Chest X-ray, AP view. Patient: 68 years old, sex M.
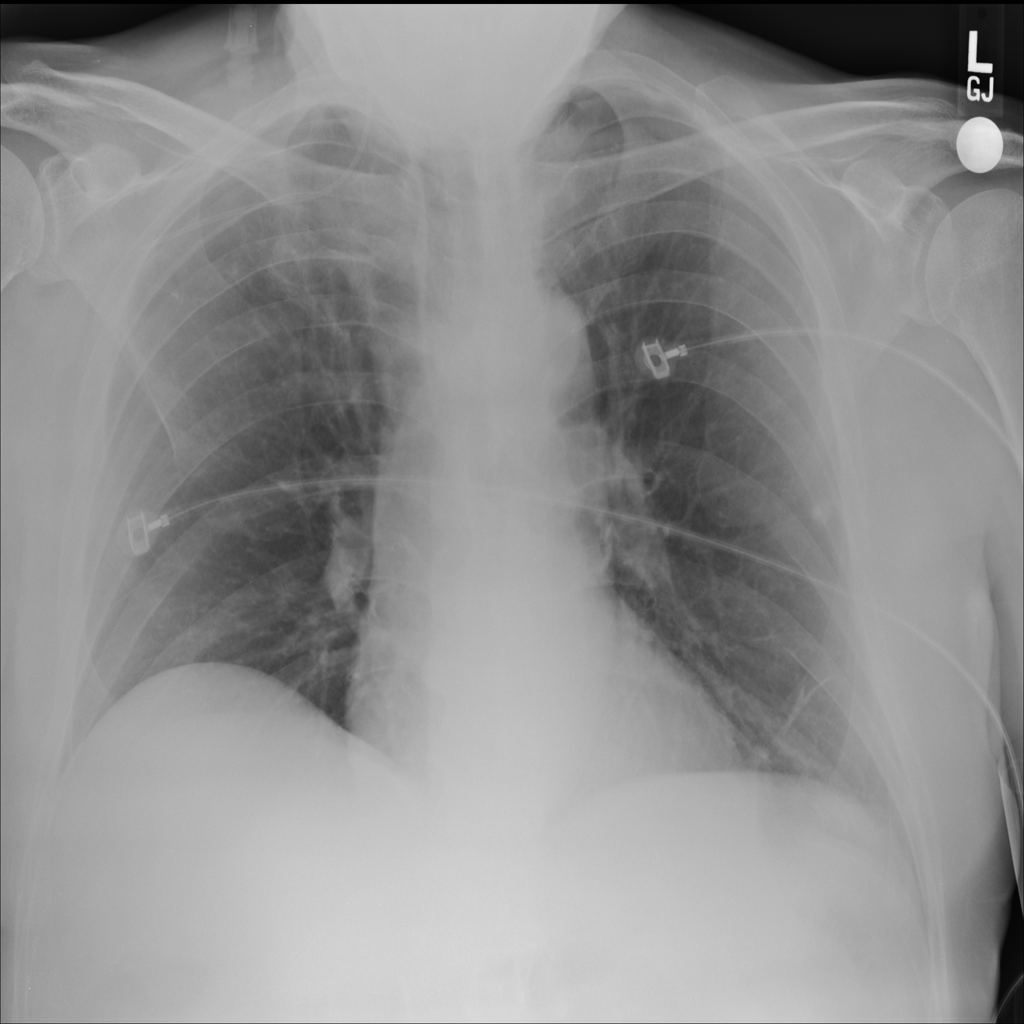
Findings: No Finding